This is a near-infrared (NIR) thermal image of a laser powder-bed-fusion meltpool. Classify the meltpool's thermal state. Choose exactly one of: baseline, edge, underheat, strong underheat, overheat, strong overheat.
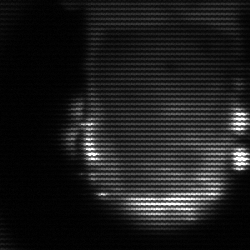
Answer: baseline